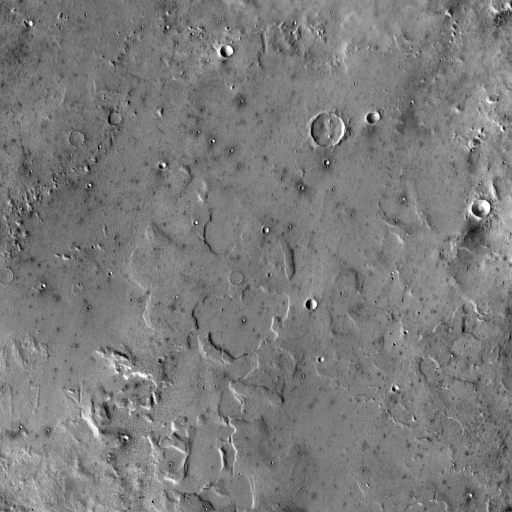
Crater classes present: Background, Other, Buried